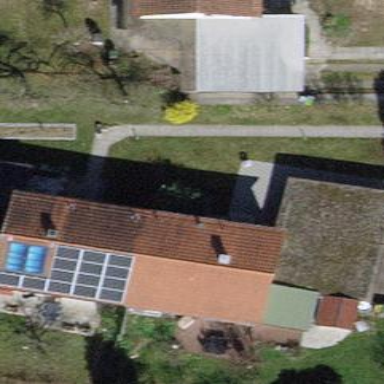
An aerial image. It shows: Building with tile roof.